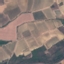
Land use / land cover: PermanentCrop